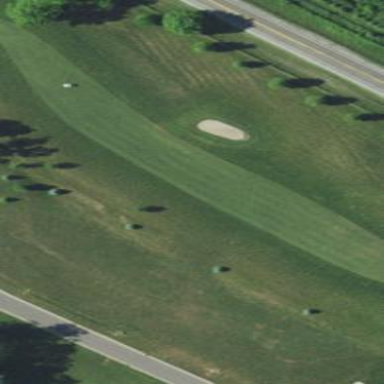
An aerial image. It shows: Golf fairway surrounded by grass.